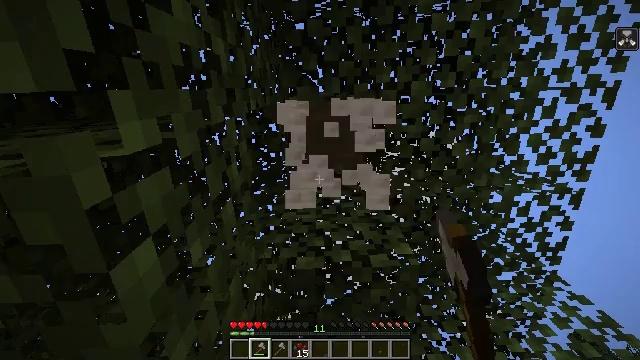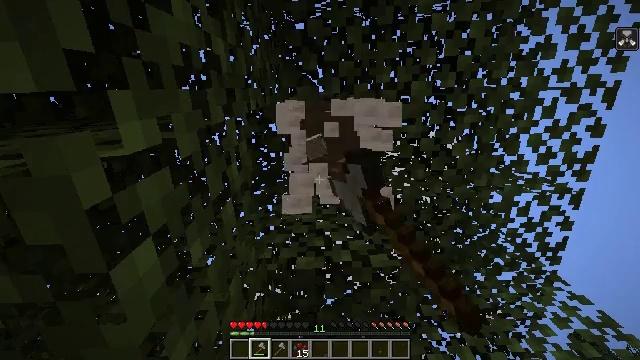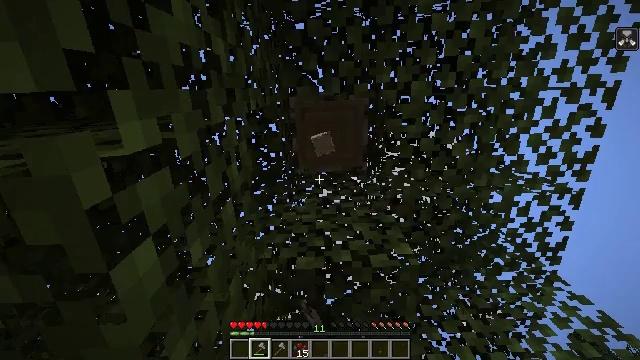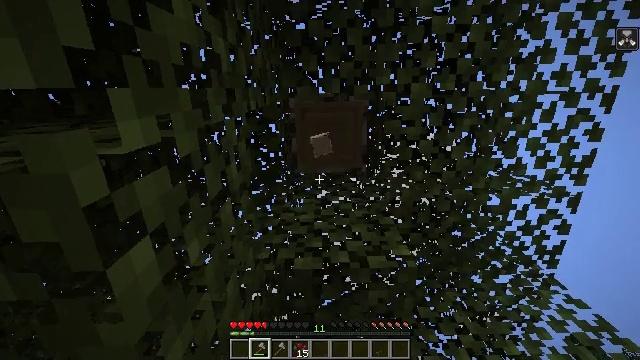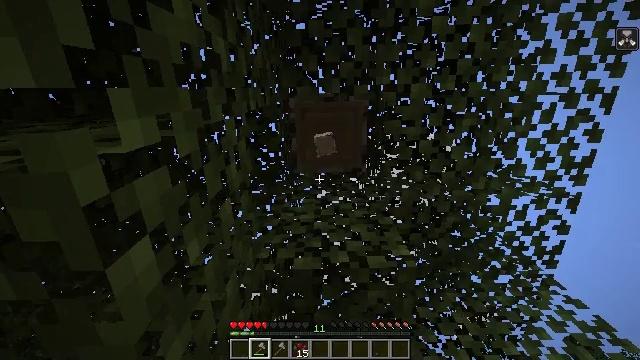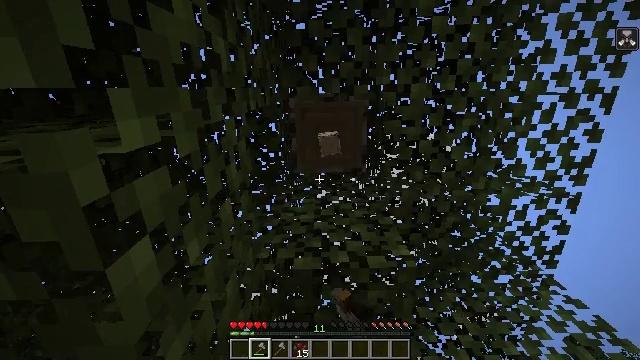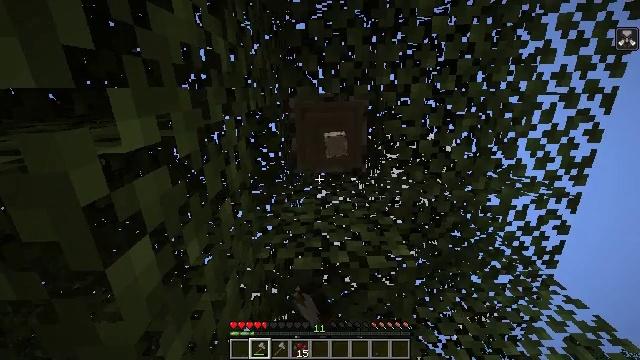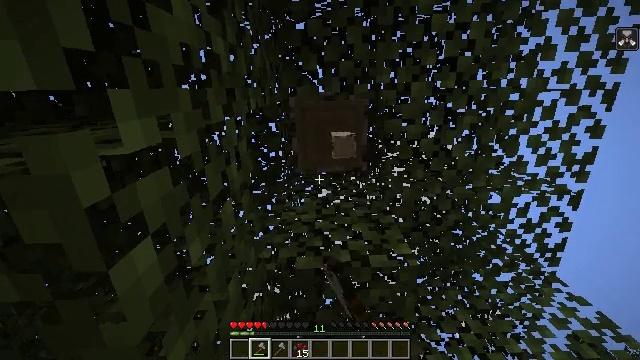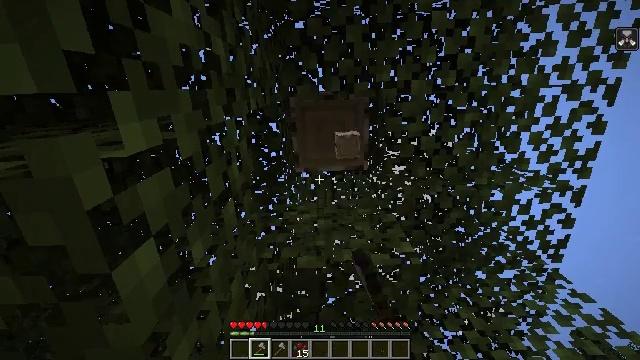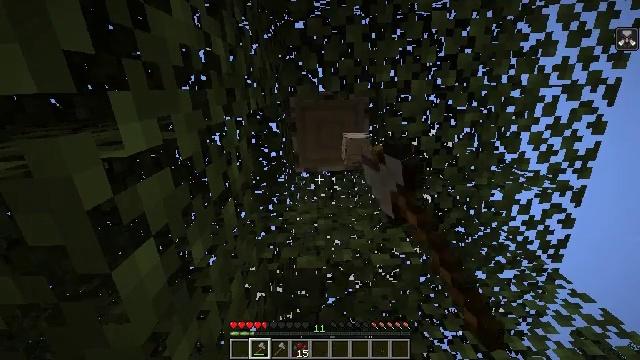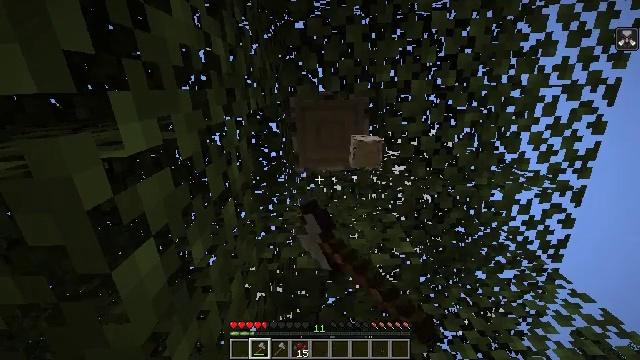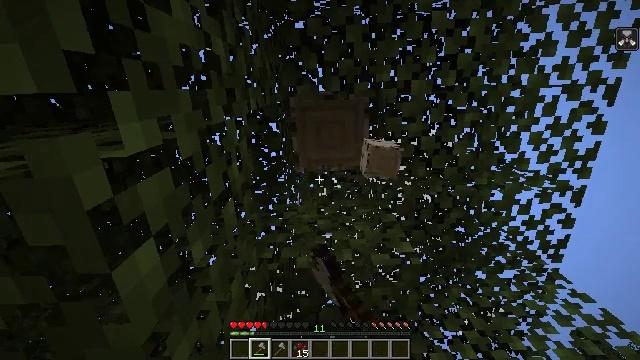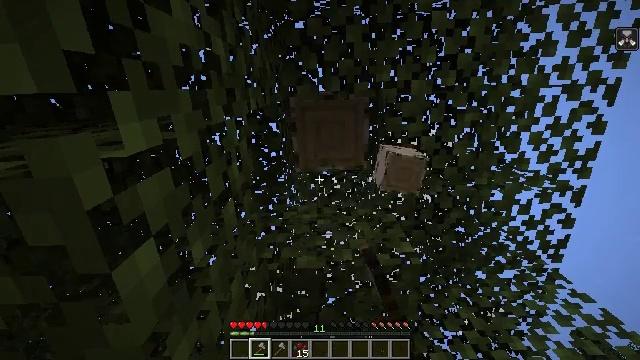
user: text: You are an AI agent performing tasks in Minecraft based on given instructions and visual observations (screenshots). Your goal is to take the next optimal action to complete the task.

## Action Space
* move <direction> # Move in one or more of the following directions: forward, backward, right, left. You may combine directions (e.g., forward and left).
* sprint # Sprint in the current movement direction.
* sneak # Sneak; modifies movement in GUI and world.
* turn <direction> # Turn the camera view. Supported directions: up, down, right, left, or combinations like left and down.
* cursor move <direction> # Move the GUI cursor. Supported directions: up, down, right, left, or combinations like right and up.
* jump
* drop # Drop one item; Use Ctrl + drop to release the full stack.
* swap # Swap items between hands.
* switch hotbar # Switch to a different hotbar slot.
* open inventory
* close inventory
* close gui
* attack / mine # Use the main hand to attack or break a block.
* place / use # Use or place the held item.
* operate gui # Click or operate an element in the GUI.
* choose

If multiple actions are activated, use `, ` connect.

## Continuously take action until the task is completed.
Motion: motion action
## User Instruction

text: Harvest birch leaves for decorations.
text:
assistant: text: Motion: attack / mine
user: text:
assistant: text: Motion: attack / mine
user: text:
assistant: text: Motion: attack / mine
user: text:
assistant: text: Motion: attack / mine
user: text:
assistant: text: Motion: attack / mine
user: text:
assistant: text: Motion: attack / mine
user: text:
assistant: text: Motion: attack / mine
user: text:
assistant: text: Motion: attack / mine
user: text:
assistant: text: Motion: attack / mine
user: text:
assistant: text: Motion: attack / mine
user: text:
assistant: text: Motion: attack / mine
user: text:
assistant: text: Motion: attack / mine
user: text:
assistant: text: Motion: attack / mine